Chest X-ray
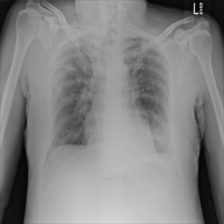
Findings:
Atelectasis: negative
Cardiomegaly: negative
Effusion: negative
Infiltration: positive
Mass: negative
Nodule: negative
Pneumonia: negative
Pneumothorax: negative
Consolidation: negative
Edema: negative
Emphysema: negative
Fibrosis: negative
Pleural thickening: negative
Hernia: negative